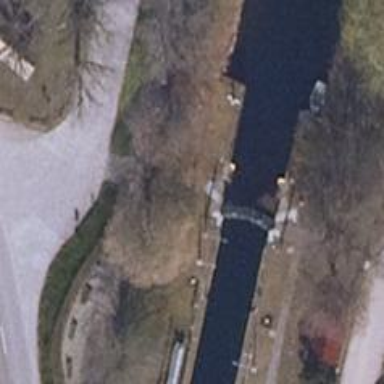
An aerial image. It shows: Lock gate on waterway.